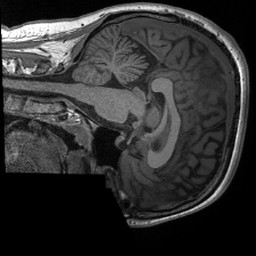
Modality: T1w
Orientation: sagittal
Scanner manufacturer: siemens
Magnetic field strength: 3 T
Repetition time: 2.4 s
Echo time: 0.00213 s